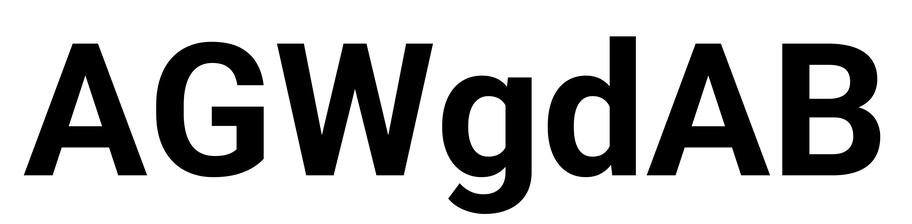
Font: Roboto_Bold